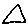
Label: triangle